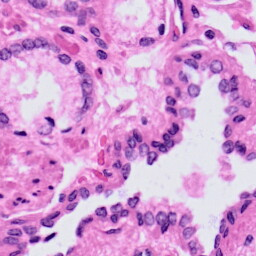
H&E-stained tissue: Prostate